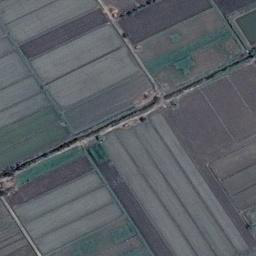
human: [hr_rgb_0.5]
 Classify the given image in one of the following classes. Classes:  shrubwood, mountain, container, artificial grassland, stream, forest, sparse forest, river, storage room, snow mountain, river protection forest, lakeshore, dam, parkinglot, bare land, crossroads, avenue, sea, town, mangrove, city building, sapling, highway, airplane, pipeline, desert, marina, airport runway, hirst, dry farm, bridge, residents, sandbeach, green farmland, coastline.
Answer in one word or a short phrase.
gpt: green farmland